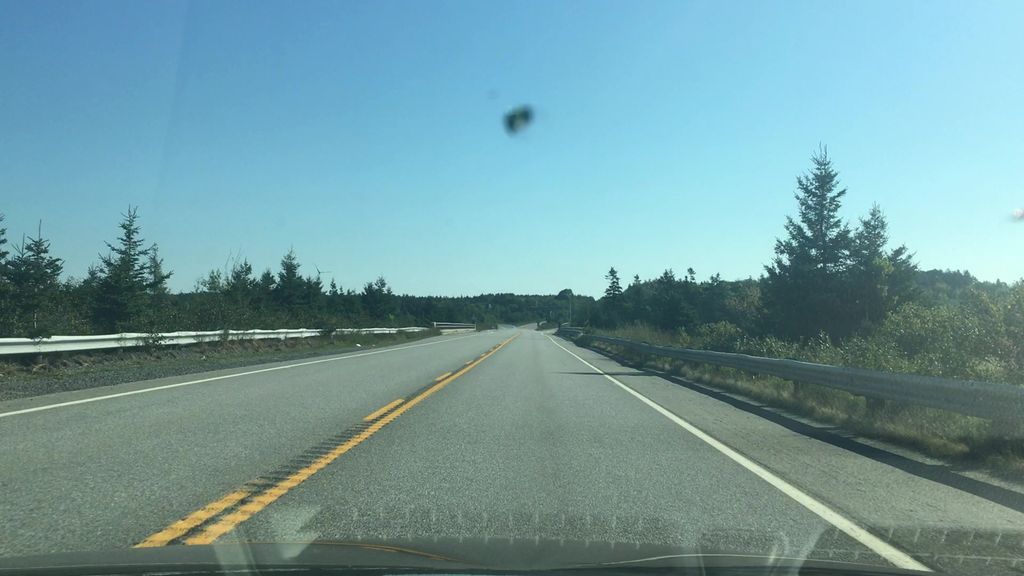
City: halifax